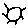
Label: sun